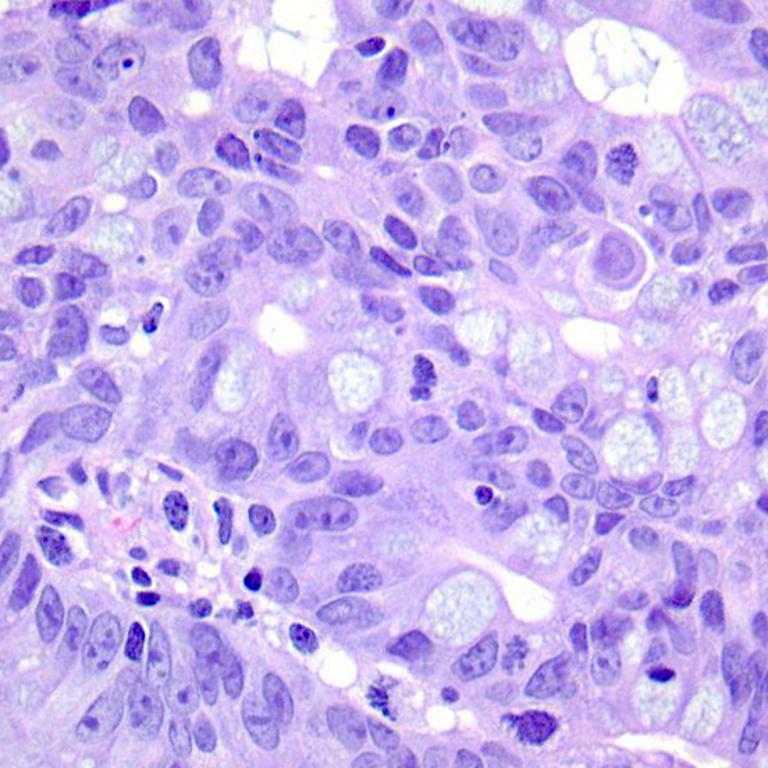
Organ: colon
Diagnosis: adenocarcinomas